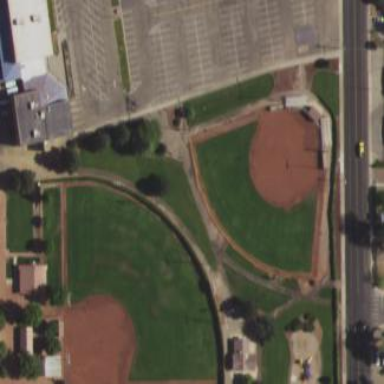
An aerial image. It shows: Baseball pitch for leisure and sports activities.